Question: I have a 'div' with class 'container'. I have 3 more 'divs' inside '.container'. What I want is to display internal divs 'float: left' so that 2 divs tags are visible inside '.container' and the third one is invisible and is placed on the right side of first 2 div tags which are visible. I am trying the following code but it makes all tags visible all the time.
<URL>
'''
<div class="container">
<div class="div"></div>
<div class="div"></div>
<div class="div"></div>
</div>
'''
css
'''
.container {
position: relative;
width: 405px;
height: 500px;
background: red;
margin: 0 auto;
overflow: hidden;
}
.div {
width: 200px;
height: 200px;
background: blue;
float: left;
border: 1px solid red;
}
'''
I want above to look like this

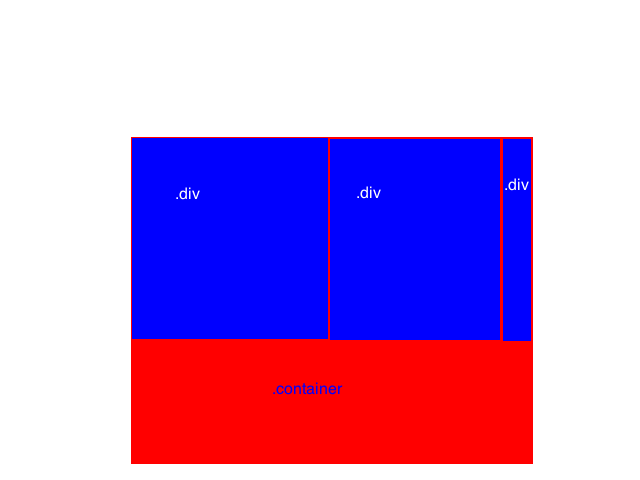
Answer: You can do as such in other way,
'''
<div class="container">
<div class="innerContainer">
<div class="div"></div>
<div class="div"></div>
<div class="div"></div>
</div>
</div>
'''
'''
.container {
position: relative;
width: 405px;
height: 500px;
background: red;
margin: 0 auto;
overflow: hidden;
}
.innerContainer {
position: relative;
width: 605px;
height: 500px;
overflow: hidden;
}
.div {
width: 200px;
height: 200px;
background: blue;
float: left;
border: 1px solid red;
}
'''
Check over here <URL>